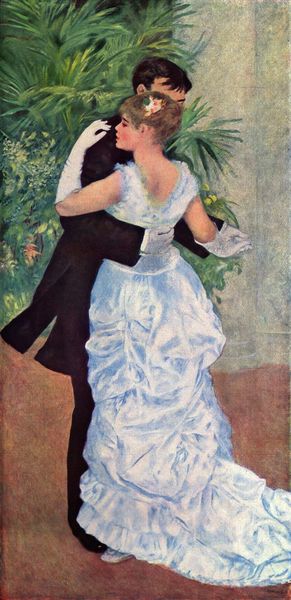
Titel: Der Tanz in der Stadt
Künstler: Pierre Auguste Renoir
Standort: Paris
Institution: Musée d'Orsay
Schlagwörter: baum, blau, fuß, gemälde, hand, mann, weiß, cezanne, grün, impressionismus, menschen, bewegung, blume, blumen, braun, elegant, frau, frisur, haar, handschuh, handschuhe, hintergrund, jahrhundertwende, kleid, ohr, profil, renoir, rücken, schwarz, säule, blüte, blüten, dame, rot, ball, fest, malerei, schleife, tanz, zylinder, anzug, jacke, wand, falten, gesicht, haarschmuck, lang, herr, innenraum, öl, boden, haare, paar, pflanze, pflanzen, tanzen, tänzerin, ohren, rosa, sanft, schulter, seide, garten, hellblau, schärpe, schleppe, rückenansicht, liebe, umarmung, man, parkett, moderne, farben, saal, frack, braut, jugendstil, weib, monet, manet, robe, palme, palmwedel, rüschen, abendkleid, umarmen, schuh, festlich, tanzende, hüfte, smoking, palmen, hochzeit, wien, gerafft, tänzer, ballkleid, zärtlich, ballsaal, aufgesteckt, bräutigam, umschlungen, oleander, blaus, tanzend, blaues kleid, paa, weiß4, walzer, frackschöße, paartanz, schwqarz, stechpalme, hochzit, pinuin, tranz, strinfransen, roter boden, aufsteckfrisur, hanschuhe, manan, rücken freies kleid, 20 jhd, liebesppar